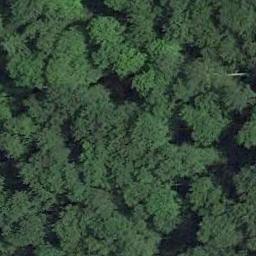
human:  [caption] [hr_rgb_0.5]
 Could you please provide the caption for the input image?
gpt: This is a dense forest .

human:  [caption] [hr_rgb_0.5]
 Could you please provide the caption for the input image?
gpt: The forest has a lot of dense green trees of different color depths .

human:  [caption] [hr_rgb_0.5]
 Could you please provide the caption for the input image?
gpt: A dense forest with many green trees .

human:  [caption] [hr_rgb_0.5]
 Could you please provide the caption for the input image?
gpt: The forest is full of green trees .

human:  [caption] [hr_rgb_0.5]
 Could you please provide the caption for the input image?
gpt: Many dark green trees are strewn at random in the forest .